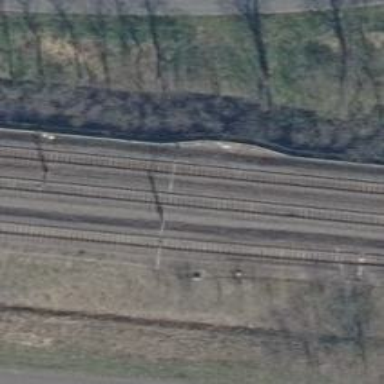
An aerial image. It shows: Milestone along the railway track with catenary mast.